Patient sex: M
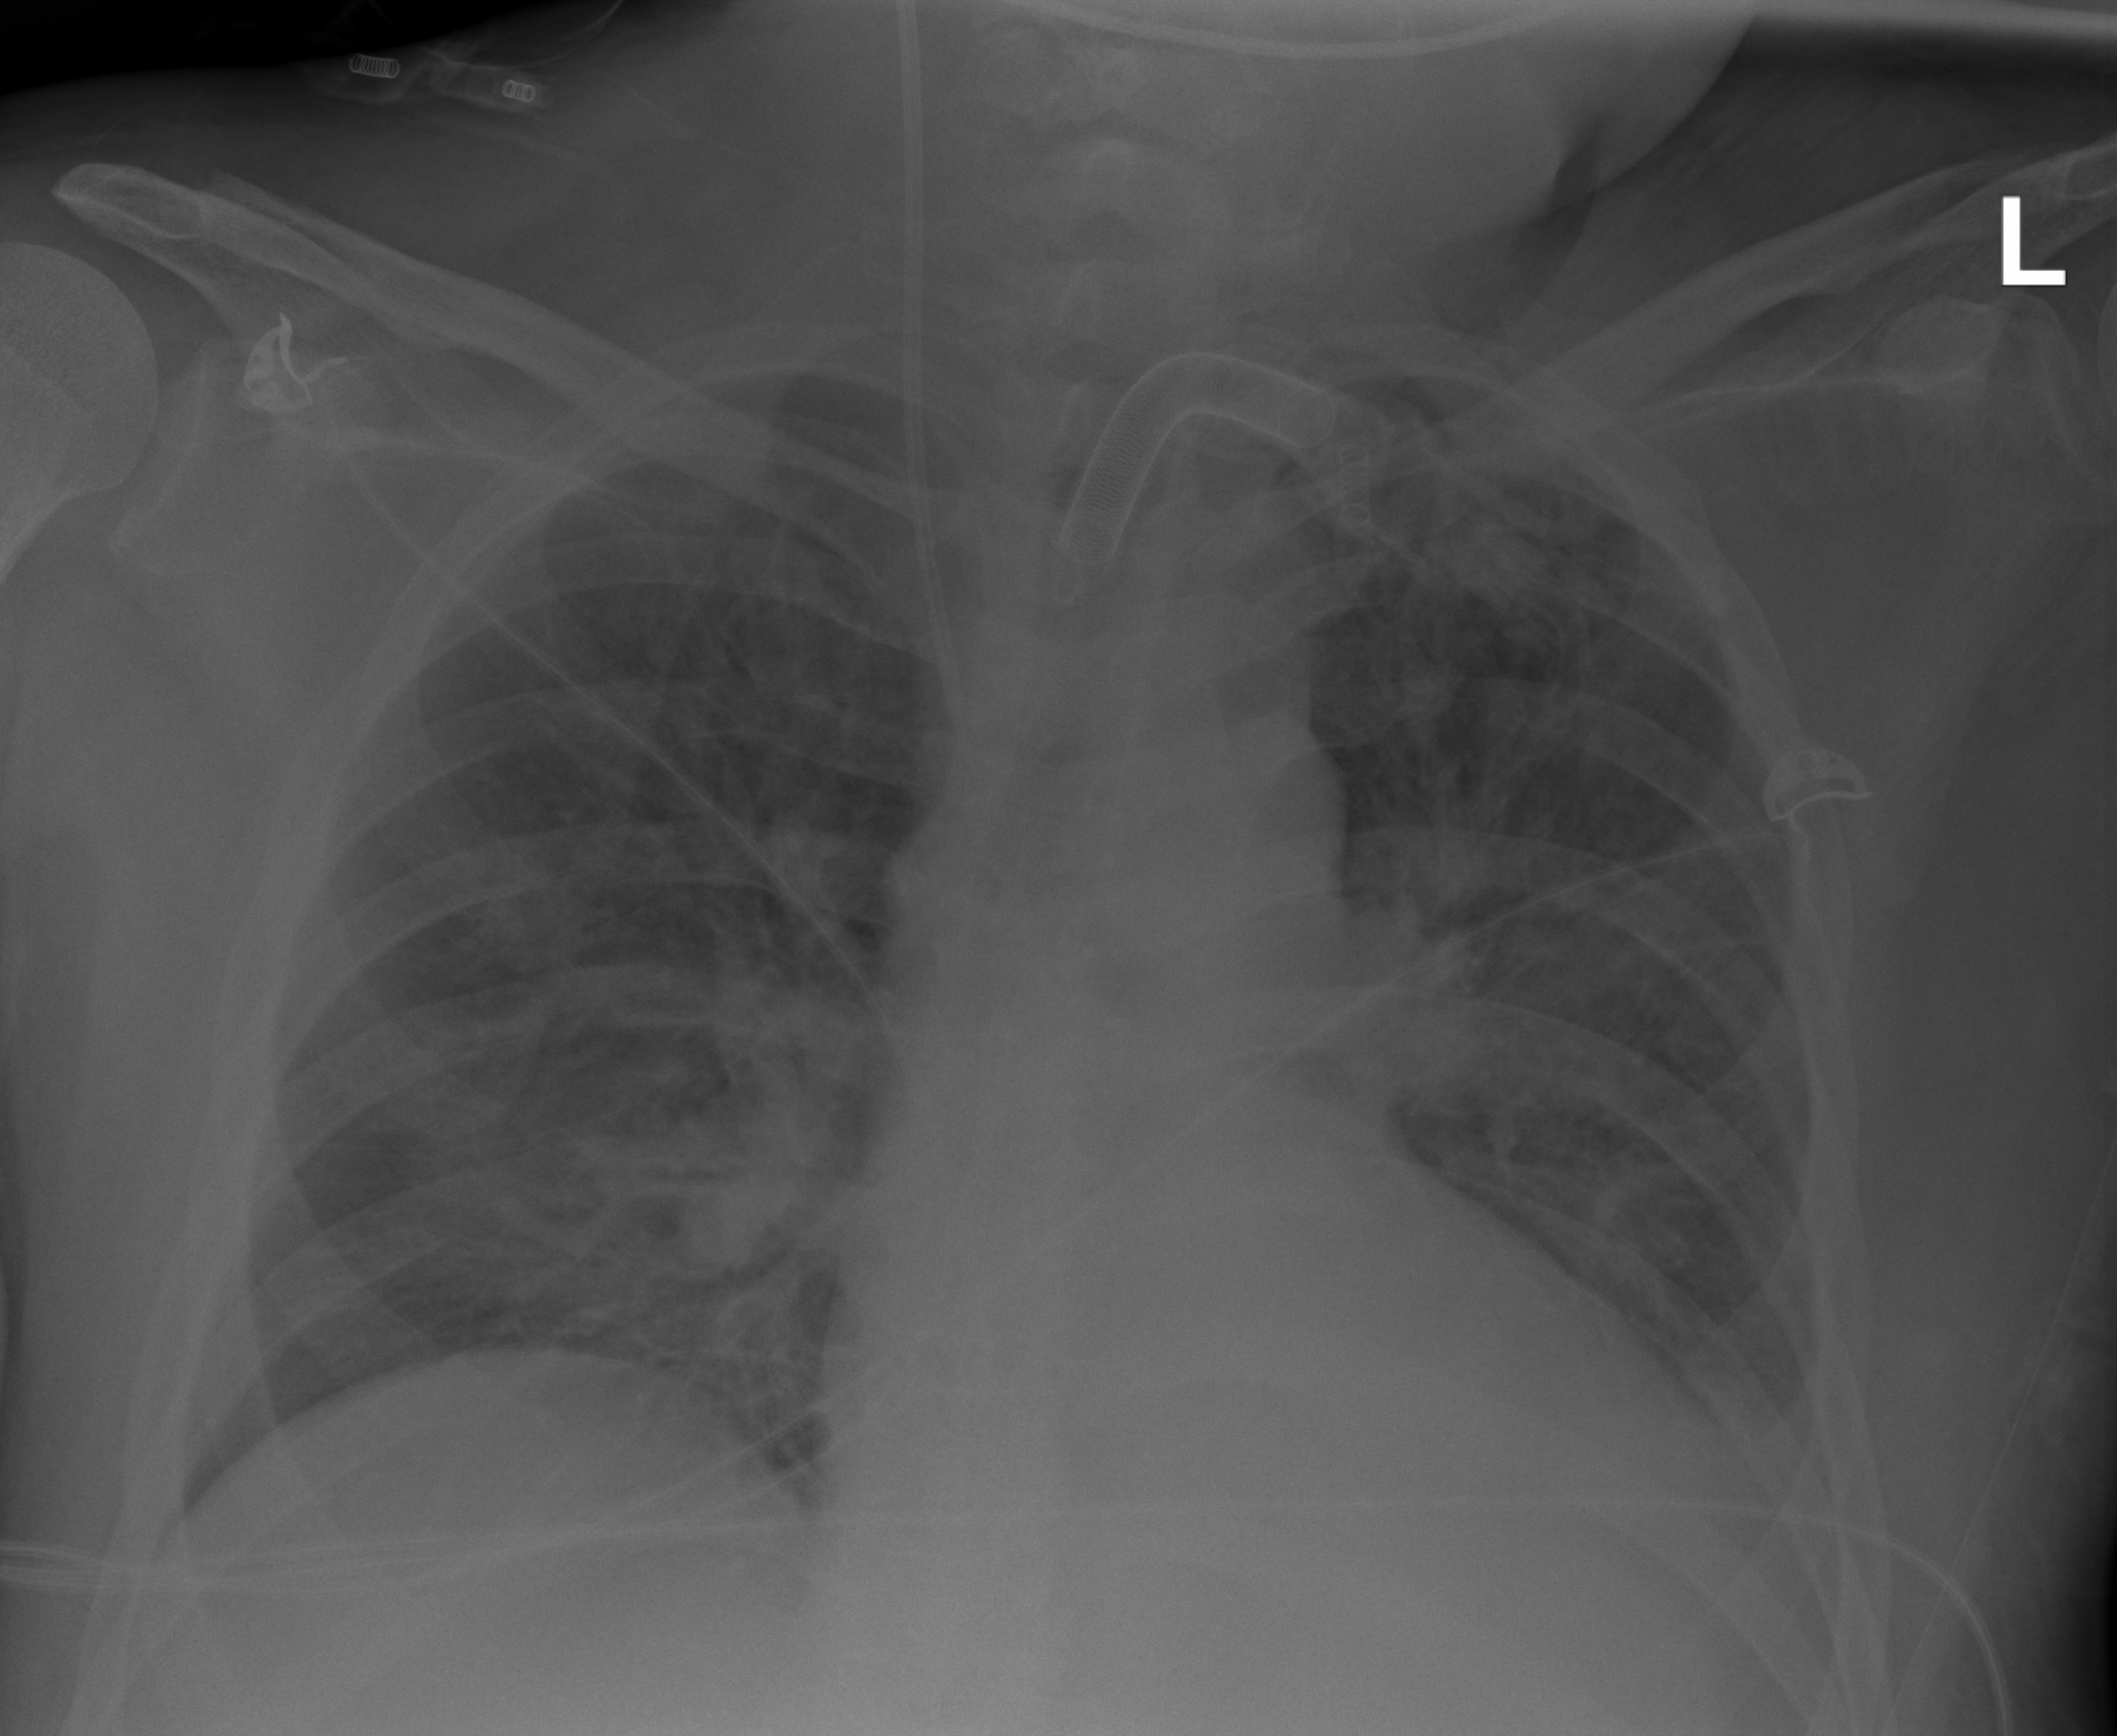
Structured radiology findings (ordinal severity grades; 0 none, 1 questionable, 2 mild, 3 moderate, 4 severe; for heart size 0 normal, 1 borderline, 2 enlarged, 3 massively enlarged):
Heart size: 0
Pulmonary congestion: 2
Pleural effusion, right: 0
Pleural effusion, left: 2
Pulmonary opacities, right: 3
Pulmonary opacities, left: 2
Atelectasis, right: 0
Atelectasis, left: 2